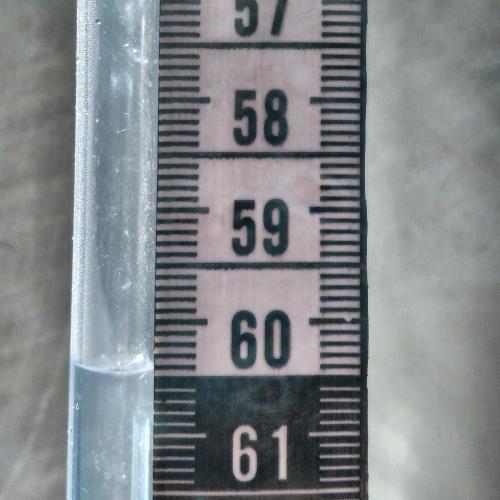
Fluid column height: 60.4 cm